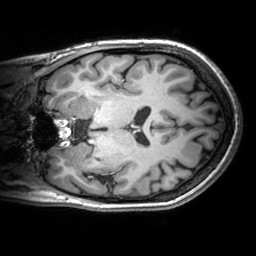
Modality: T1w
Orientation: coronal
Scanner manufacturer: siemens
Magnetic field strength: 3 T
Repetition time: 2.53 s
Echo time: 0.00299 s